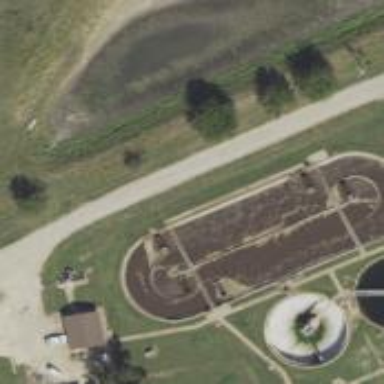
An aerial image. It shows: Man-made wastewater tank.